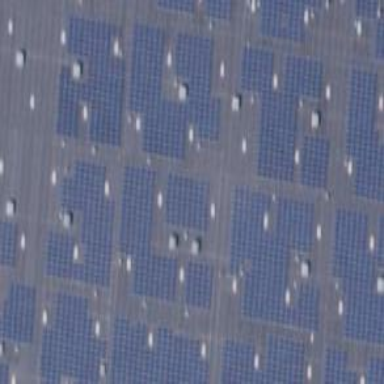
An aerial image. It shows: Solar power generator using photovoltaic method with solar photovoltaic panel types.